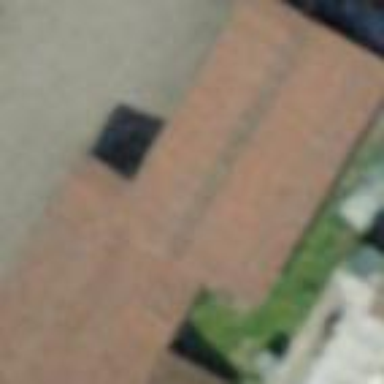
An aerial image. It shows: View of roof of building.